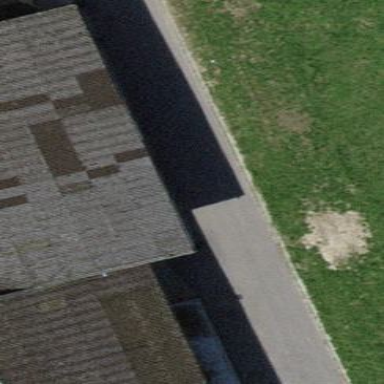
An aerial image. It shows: View of roof of building.